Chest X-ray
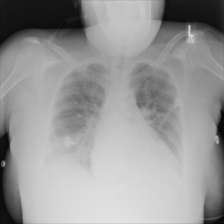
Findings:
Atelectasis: negative
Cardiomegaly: positive
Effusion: negative
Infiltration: positive
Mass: negative
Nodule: negative
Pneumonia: negative
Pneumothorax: negative
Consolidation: negative
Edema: negative
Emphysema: negative
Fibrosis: negative
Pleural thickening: negative
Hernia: negative